Field crop: maize
Growth stage: 2
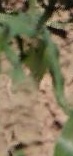
Species: maize